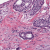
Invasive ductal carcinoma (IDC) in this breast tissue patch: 1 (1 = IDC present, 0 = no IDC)